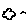
Label: cloud